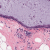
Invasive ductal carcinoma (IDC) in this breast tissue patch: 0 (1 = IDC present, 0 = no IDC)